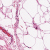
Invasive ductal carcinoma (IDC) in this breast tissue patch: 0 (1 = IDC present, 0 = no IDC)